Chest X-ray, AP view. Patient: 32 years old, sex M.
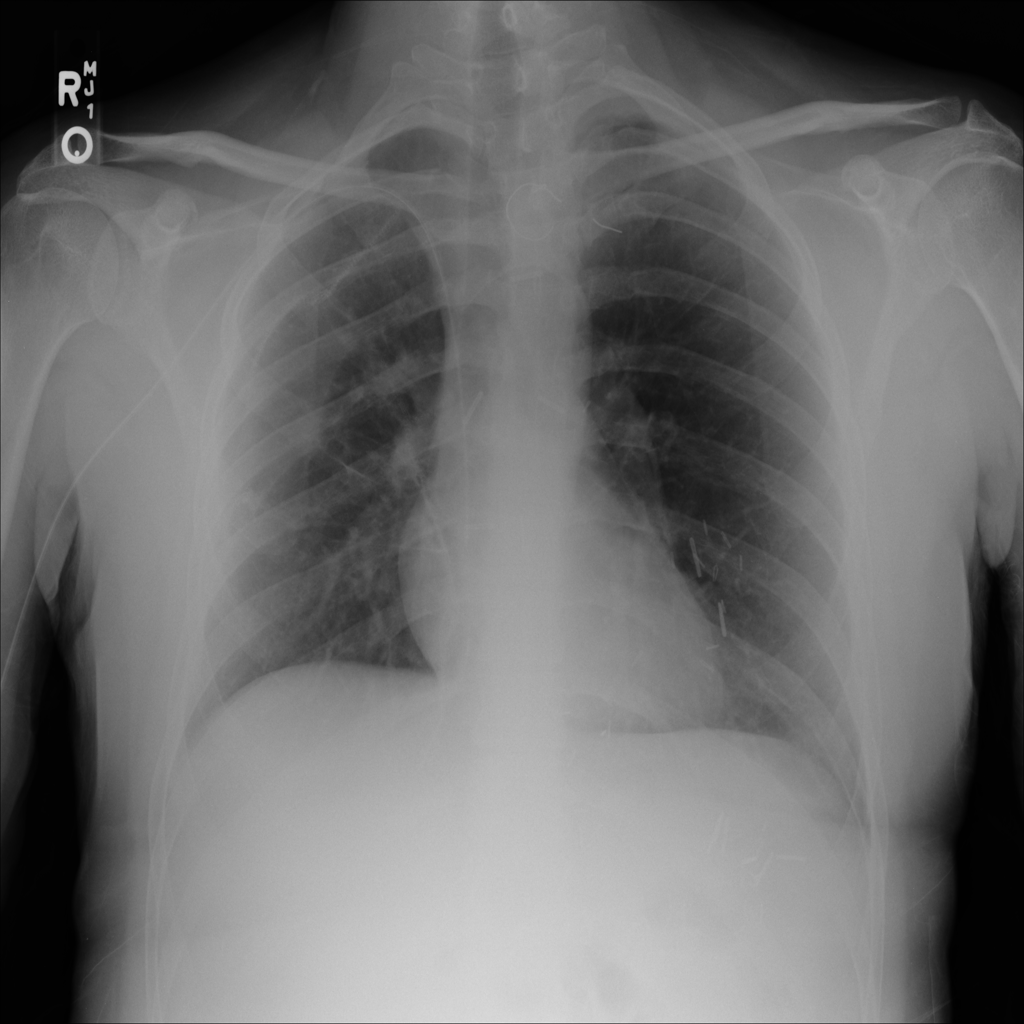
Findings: No Finding